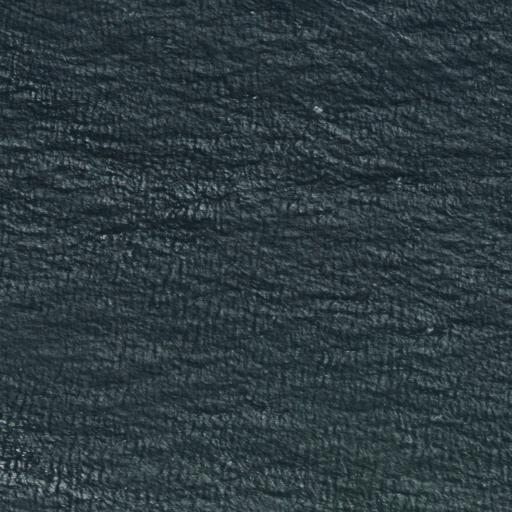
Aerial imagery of island in California named Clover Rock containing only open water